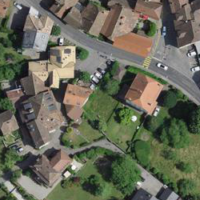
EUNIS habitat code: 54
Species observed at this site:
Jasminum nudiflorum